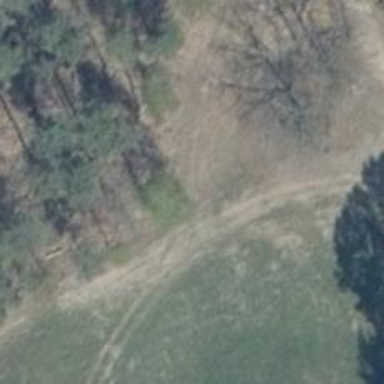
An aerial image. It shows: Sandy track road with grade5 tracktype.